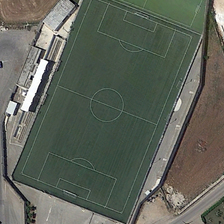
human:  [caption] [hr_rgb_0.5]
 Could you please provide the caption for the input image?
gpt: the football field is surrounded by grey roofs .

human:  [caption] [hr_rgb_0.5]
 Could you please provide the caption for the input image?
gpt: there was a bare land around the football field .

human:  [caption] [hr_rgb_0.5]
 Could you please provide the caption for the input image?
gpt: the football field is surrounded by grey roofs .

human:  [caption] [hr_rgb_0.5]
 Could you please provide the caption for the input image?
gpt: there was a bare land around the football field .

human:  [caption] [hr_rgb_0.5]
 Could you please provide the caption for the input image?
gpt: the football field is surrounded by grey roofs .